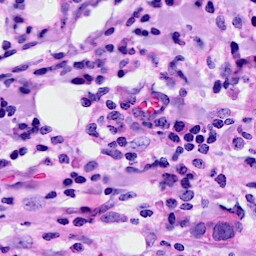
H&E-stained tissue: Breast